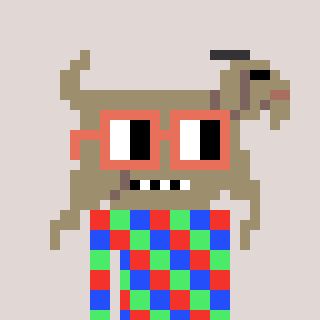
a pixel art character with square orange glasses, a goat-shaped head and a bege-colored body on a warm background